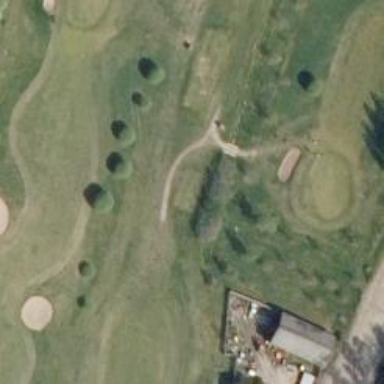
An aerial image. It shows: Pathway for golfing.